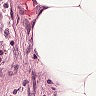
Metastatic tissue present: no